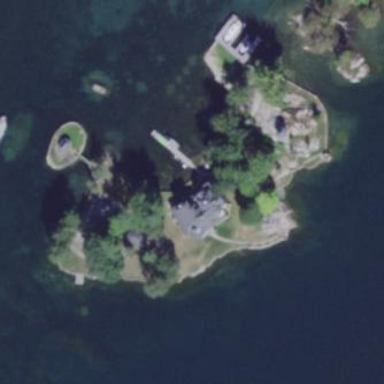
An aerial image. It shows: Islet.